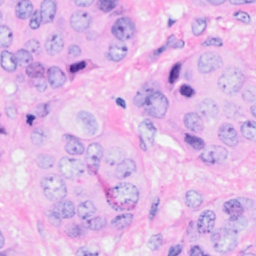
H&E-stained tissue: Breast